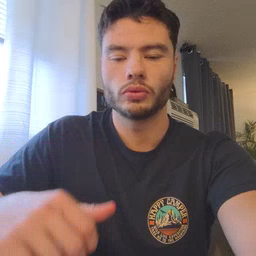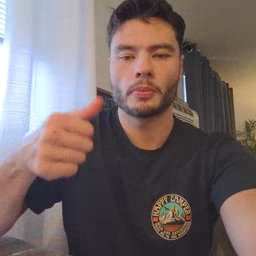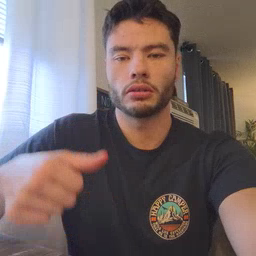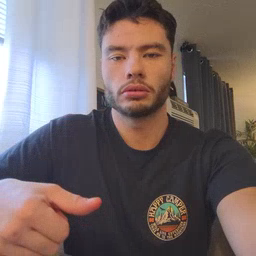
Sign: puzzle